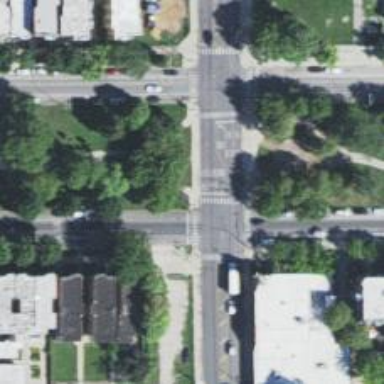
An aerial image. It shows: Footway that serves as traffic island.